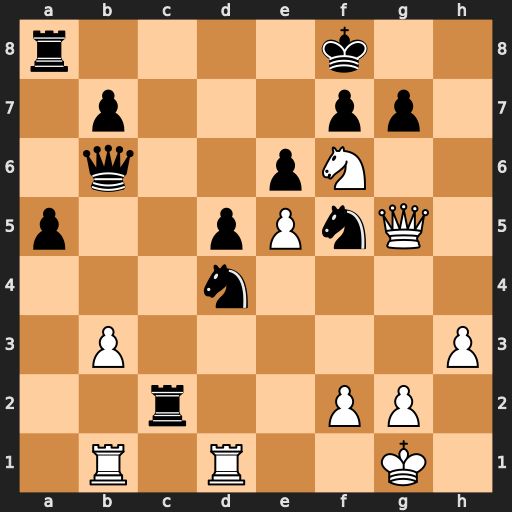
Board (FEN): r4k2/1p3pp1/1q2pN2/p2pPnQ1/3n4/1P5P/2r2PP1/1R1R2K1
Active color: w
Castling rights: -
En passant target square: -
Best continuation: Nd7+ Ke8 Nxb6